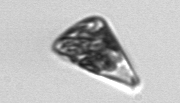
Label: Licmophora